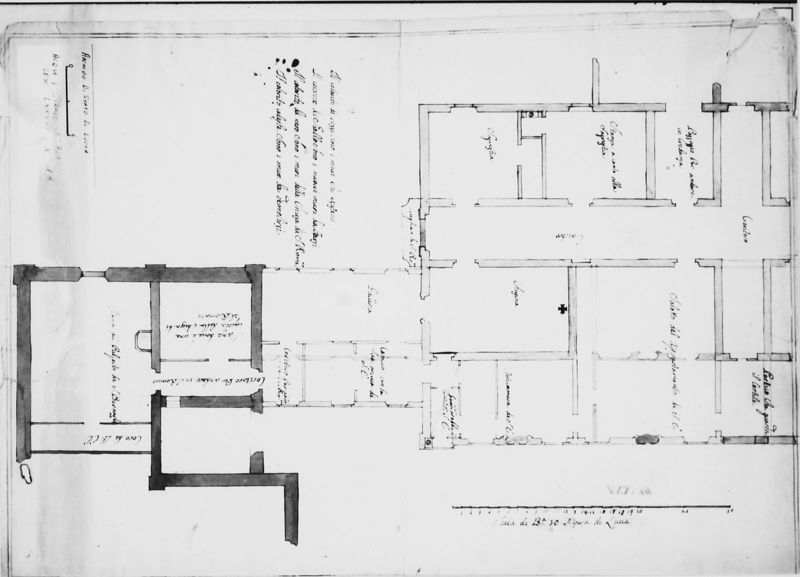
Titel: Rathaus in Lucca
Künstler: Bartolomeo Ammannati
Standort: Lucca, Rathaus (EU - I)
Schlagwörter: dunkel, fenster, grau, hell, raum, skizze, zeichnung, zimmer, gebäude, alt, architektur, schrift, papier, türen, mauer, wände, bleistift, räume, flecken, mauern, plan, handschrift, grundriss, massstab, bauzeichnung, architekt, beschriftet, grundrisse, blaupause, unleserlich, handschrfit, schlecht kopiert